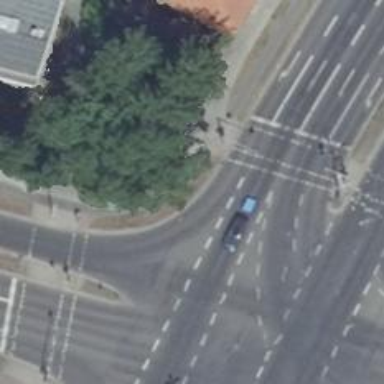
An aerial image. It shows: Traffic signal crossing.